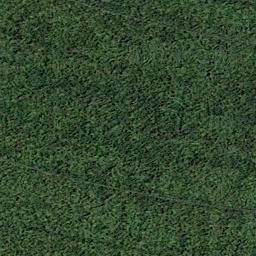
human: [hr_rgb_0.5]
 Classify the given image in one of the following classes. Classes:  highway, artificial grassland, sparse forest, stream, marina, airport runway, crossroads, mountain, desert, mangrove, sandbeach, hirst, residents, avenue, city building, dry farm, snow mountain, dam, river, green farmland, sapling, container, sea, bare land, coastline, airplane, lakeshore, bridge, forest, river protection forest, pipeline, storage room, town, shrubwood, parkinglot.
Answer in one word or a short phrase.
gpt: artificial grassland